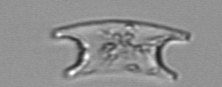
Label: Eucampia